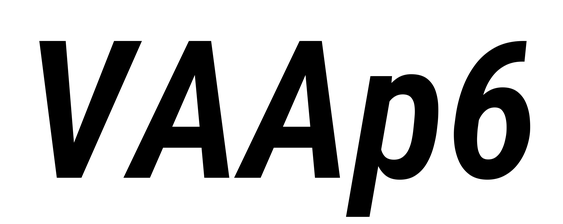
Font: Roboto-Italic_Condensed_SemiBold_Italic